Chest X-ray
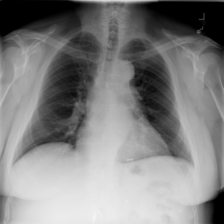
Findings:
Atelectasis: negative
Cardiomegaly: negative
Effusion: negative
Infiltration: negative
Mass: negative
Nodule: negative
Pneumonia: negative
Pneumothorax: negative
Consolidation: negative
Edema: negative
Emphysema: negative
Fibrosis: negative
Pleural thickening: negative
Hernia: negative